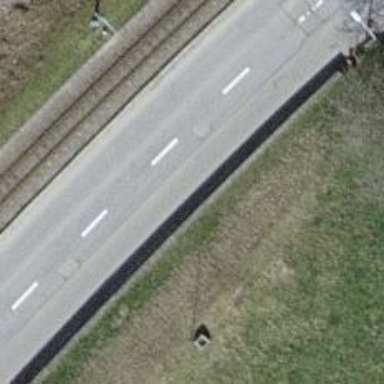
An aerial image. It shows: Secondary road with asphalt surface.